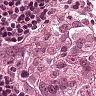
Metastatic tissue present: yes